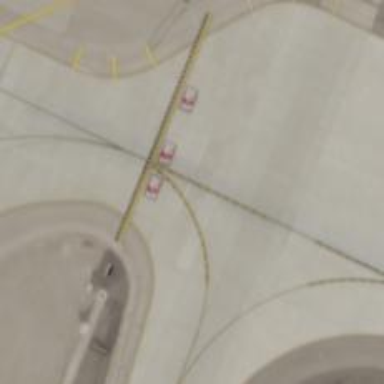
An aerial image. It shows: Image of taxiway at airport.